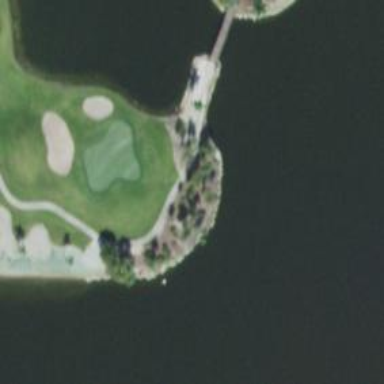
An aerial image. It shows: Well-maintained path used for golfing.